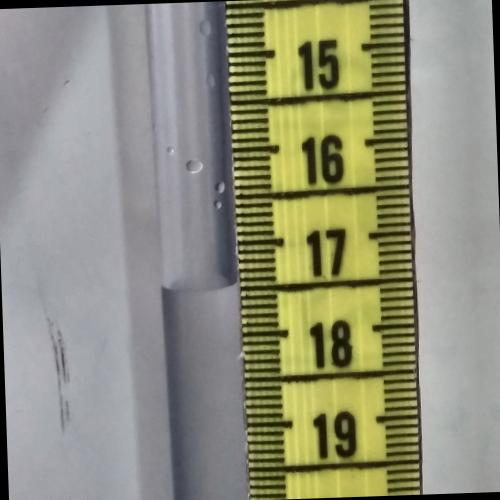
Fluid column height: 17.4 cm